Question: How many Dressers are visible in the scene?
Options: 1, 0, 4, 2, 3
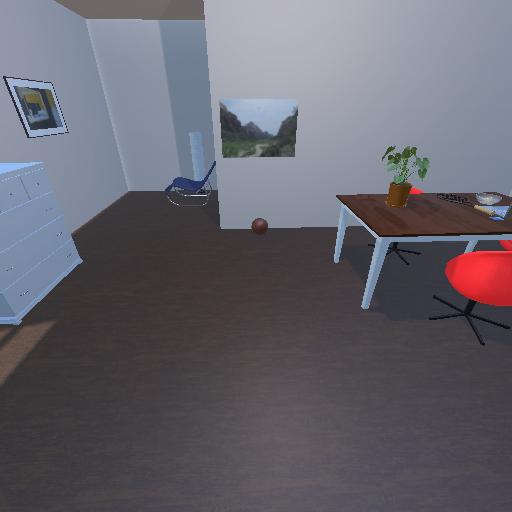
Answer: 1